Interaction volume radius: 5 \u00c5
Interaction volume height: 20 \u00c5
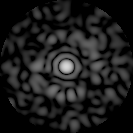
Disorder parameter: 0.8577